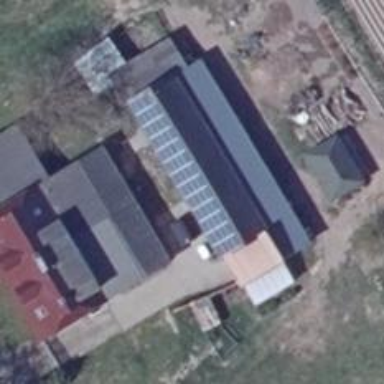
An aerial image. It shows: Solar photovoltaic panel generator producing electricity as small installation.